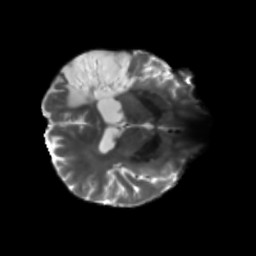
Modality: T2w
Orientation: axial
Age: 55
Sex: male
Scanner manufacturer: siemens
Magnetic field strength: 3 T
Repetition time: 5.25 s
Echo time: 0.08 s